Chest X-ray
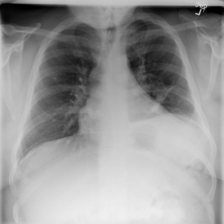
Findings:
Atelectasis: positive
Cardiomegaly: negative
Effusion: negative
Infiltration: positive
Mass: negative
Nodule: negative
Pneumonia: negative
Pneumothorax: negative
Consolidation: negative
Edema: negative
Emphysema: negative
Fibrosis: negative
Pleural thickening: negative
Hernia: negative